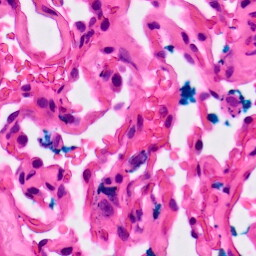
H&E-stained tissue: Lung